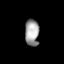
Tissue: lung
Cell type: Endothelial cells
Senescence score: 0.5855
Nuclear area (px): 365
Mean DAPI intensity: 159.096